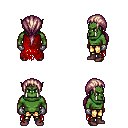
a pixel art fantasy rpg character, male body template, orc, green skin, red tattered cape, gold greaves, white blonde ponytail hairstyle, metal gloves, maroon shoes, four views (front, back, left, right), 2x2 character sprite sheet, small pixel art, hard edges, no anti-aliasing